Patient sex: M
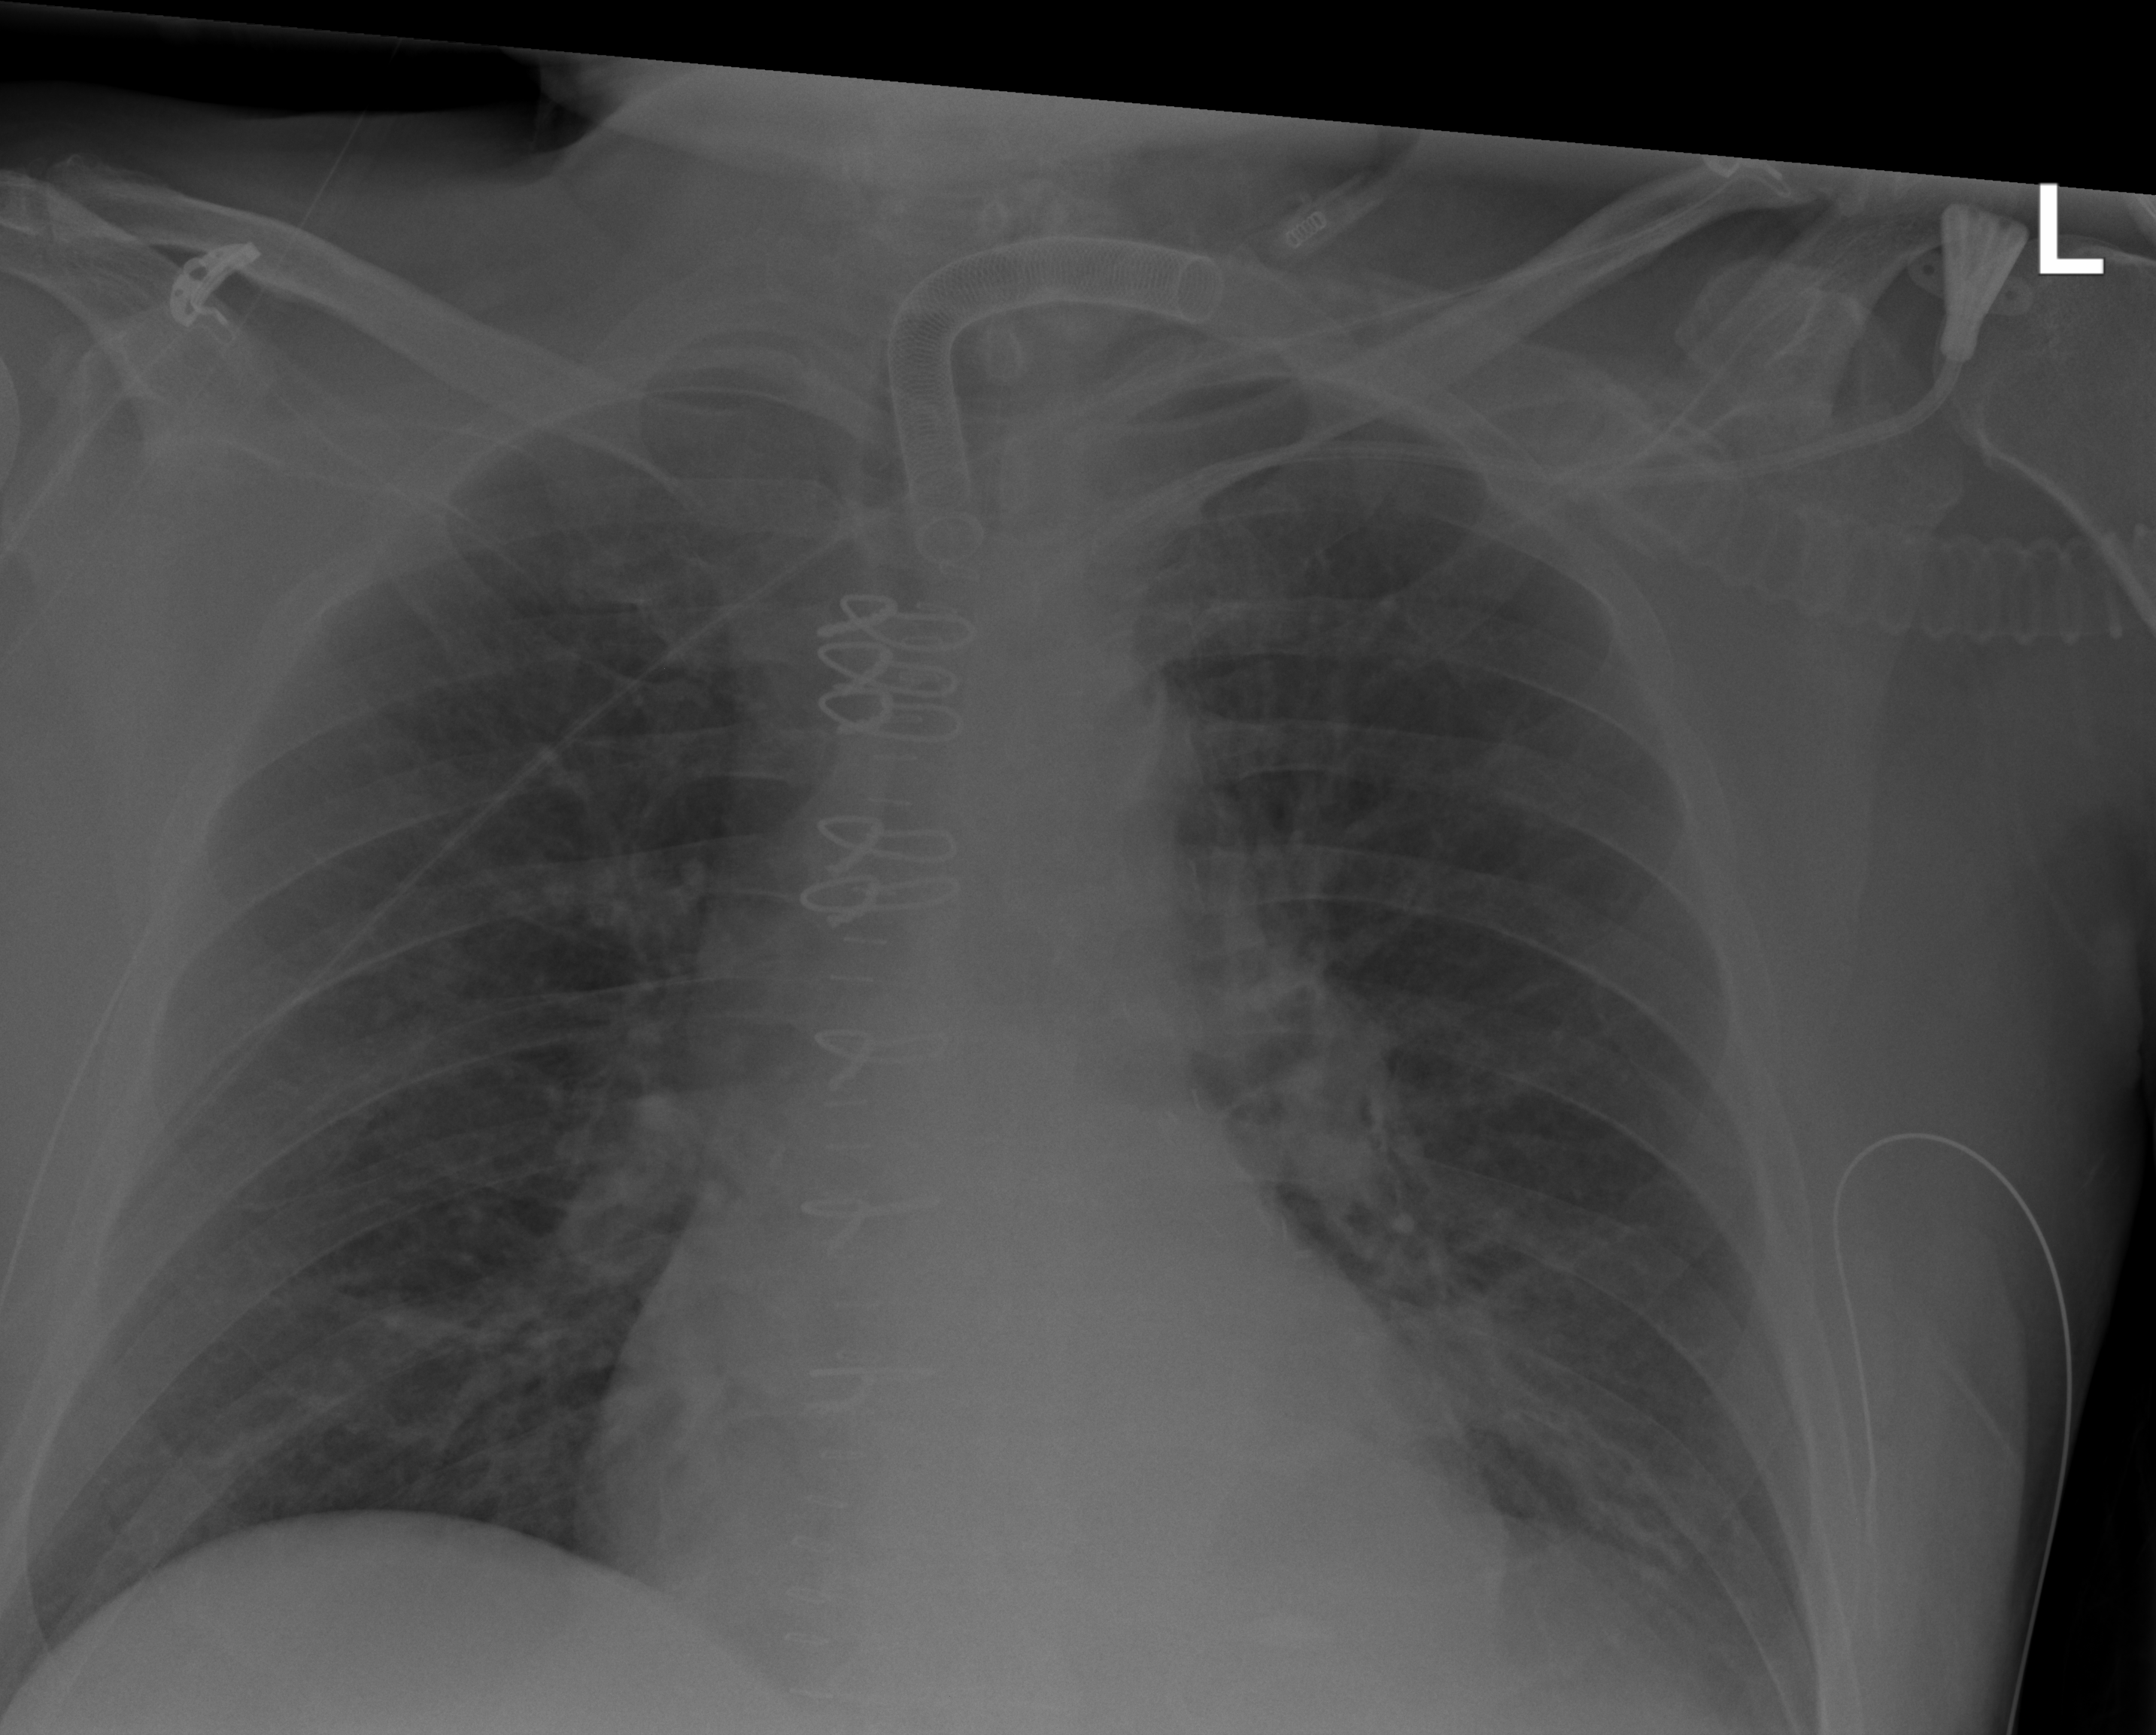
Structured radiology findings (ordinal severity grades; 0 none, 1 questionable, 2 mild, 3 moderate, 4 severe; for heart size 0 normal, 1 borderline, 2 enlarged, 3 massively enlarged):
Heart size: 2
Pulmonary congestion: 1
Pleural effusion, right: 0
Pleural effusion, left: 1
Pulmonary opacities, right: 0
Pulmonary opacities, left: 0
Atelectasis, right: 0
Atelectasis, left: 2